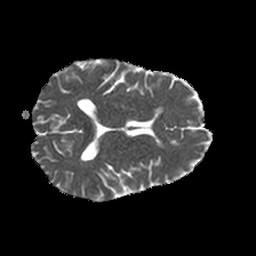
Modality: ADC
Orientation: axial
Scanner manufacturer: philips
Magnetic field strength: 1.5 T
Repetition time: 3.393 s
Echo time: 0.06922 s